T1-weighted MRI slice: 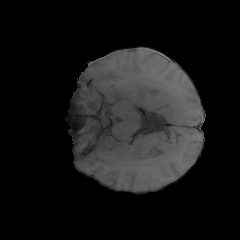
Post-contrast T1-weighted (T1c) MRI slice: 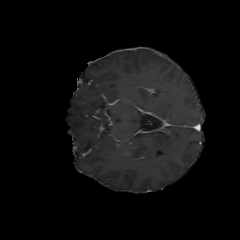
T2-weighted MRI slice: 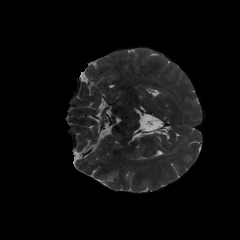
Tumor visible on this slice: yes